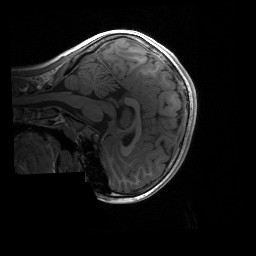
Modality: T1w
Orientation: sagittal
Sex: female
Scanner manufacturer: siemens
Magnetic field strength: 3 T
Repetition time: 1.9 s
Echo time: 0.00243 s